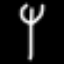
Label: fork